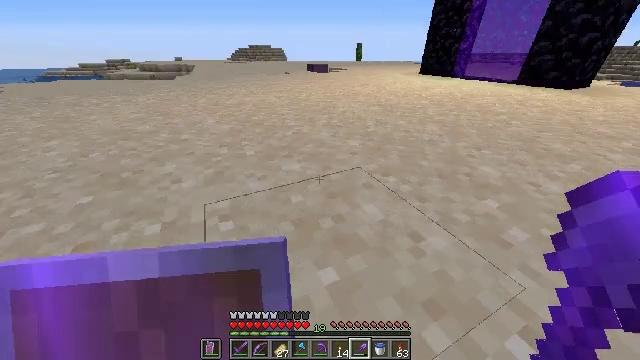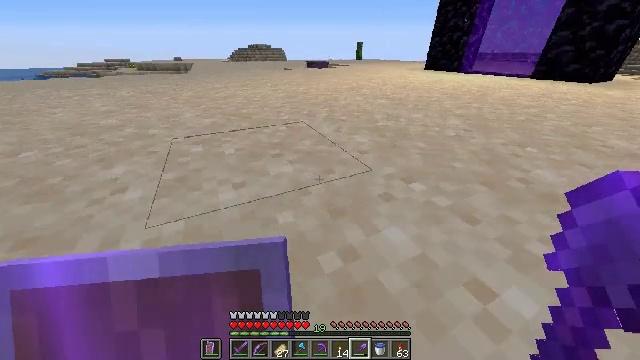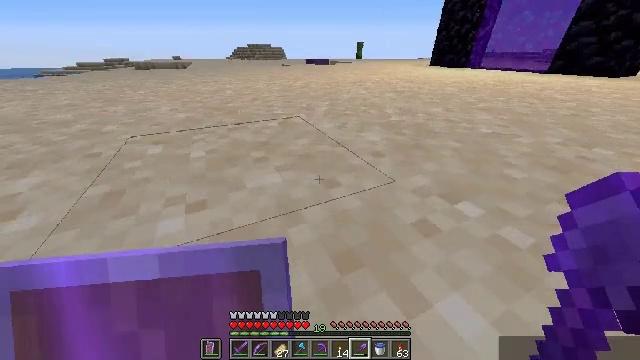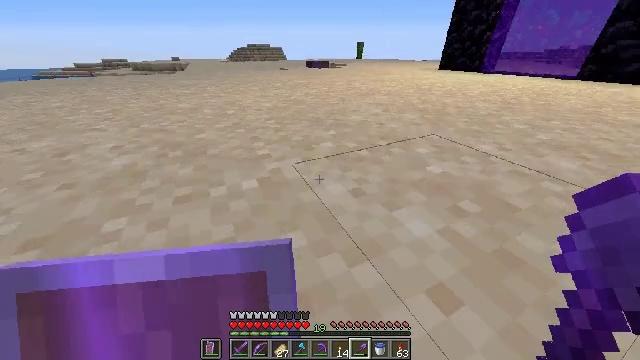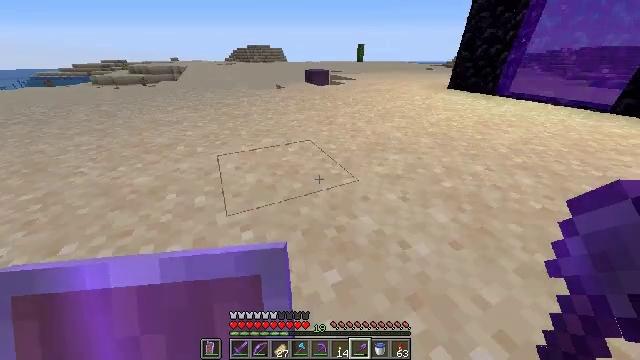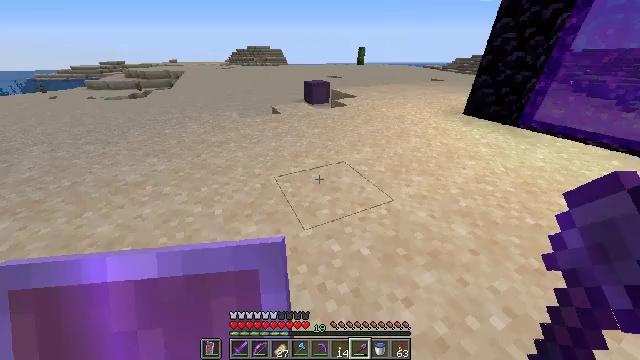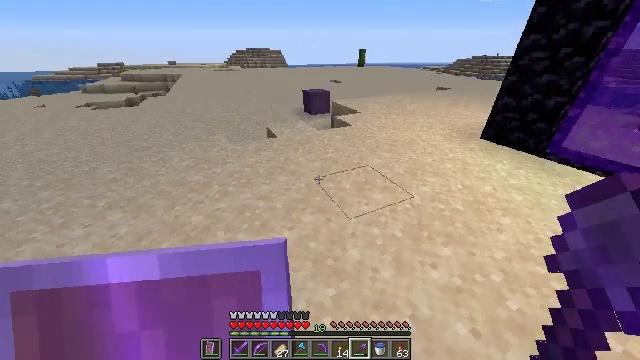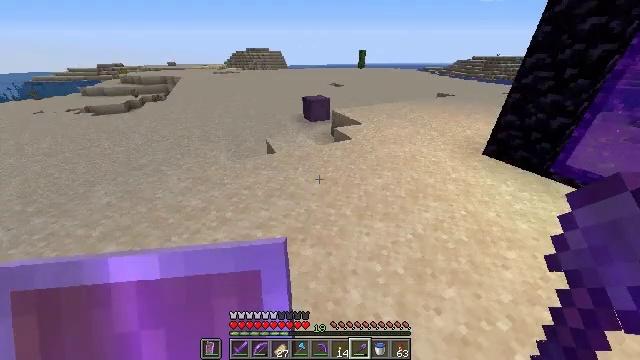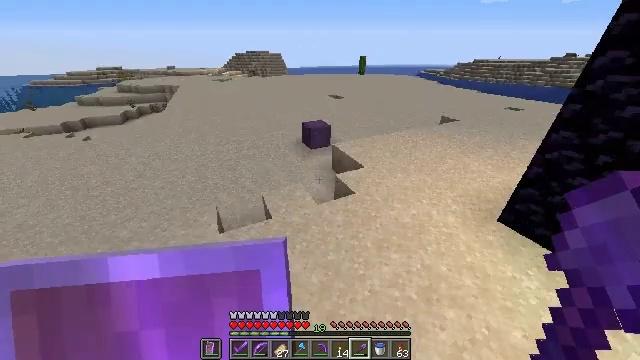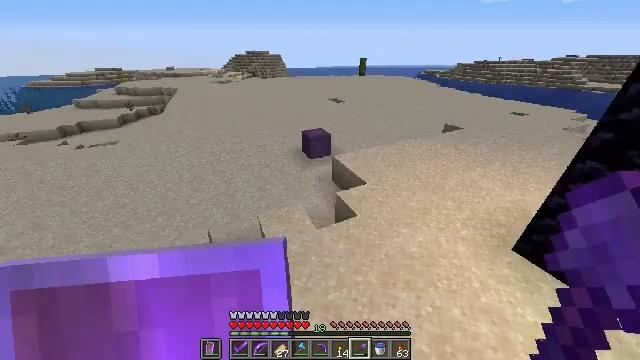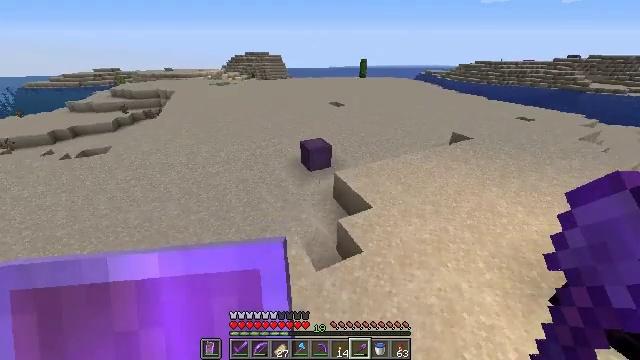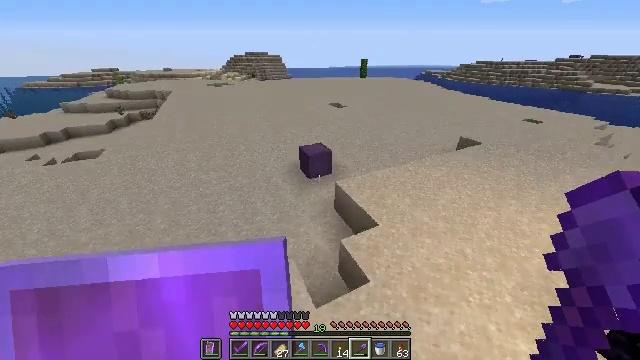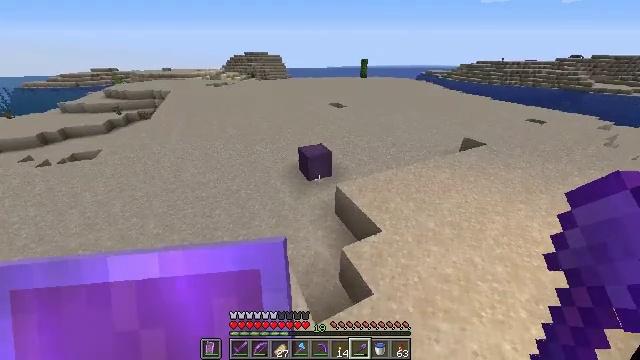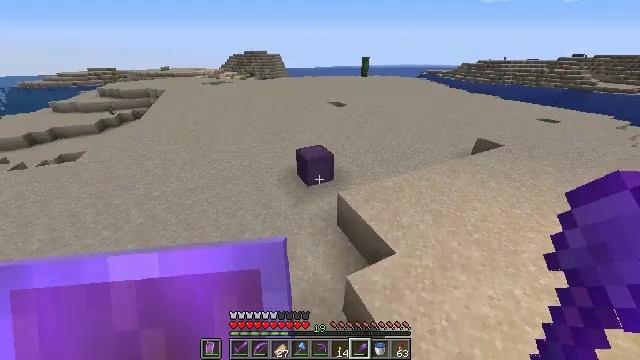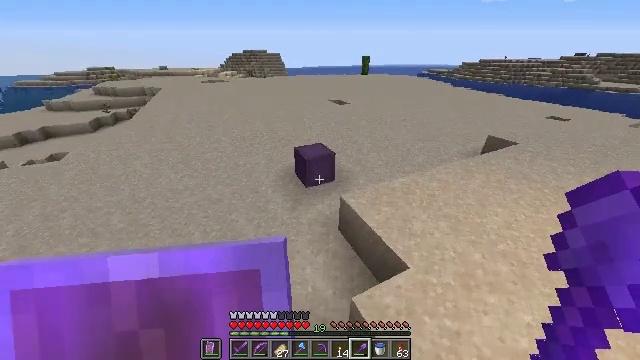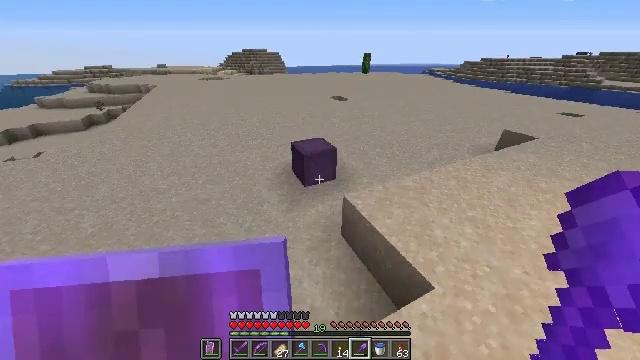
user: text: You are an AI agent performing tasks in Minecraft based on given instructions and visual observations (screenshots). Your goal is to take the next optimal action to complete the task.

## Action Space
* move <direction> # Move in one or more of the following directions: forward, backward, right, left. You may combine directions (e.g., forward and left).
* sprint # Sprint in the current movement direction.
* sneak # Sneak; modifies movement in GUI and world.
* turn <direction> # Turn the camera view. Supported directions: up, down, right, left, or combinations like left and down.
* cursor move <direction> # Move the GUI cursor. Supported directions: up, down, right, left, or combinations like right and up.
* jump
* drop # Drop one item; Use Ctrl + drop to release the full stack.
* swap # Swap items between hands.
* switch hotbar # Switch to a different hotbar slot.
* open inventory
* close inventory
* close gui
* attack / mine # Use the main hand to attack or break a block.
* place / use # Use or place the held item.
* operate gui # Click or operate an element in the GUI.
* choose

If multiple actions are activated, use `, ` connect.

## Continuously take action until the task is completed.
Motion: motion action
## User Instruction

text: Collect sand to make glass.
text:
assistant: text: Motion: move forward, sprint
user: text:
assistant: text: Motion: move forward, sprint
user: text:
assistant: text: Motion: move forward, sprint, jump
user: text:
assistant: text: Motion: move forward, sprint, jump
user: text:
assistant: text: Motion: move forward, sprint, jump
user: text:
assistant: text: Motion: move forward, sprint, jump
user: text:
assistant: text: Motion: move forward, sprint, jump
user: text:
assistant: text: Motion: move forward, sprint, jump
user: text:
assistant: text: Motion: move forward, sprint
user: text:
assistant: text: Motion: move forward, sprint
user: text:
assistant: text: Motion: move forward, sprint
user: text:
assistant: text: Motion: move forward, sprint
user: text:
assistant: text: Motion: move forward, sprint
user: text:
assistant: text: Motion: move forward, sprint
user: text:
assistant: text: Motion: move forward, sprint
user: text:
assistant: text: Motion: move forward, sprint
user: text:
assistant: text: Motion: move forward, sprint
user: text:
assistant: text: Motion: move forward, sprint
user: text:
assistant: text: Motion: move forward, sprint
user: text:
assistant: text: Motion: move forward, sprint
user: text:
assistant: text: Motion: move forward, sprint
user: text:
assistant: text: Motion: move forward, sprint
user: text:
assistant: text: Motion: move forward
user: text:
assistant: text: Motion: no_op
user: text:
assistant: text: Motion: turn left and down
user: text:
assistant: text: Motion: turn left and down
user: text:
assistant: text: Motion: turn down
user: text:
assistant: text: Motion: turn down
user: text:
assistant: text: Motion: turn down
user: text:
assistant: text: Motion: turn down